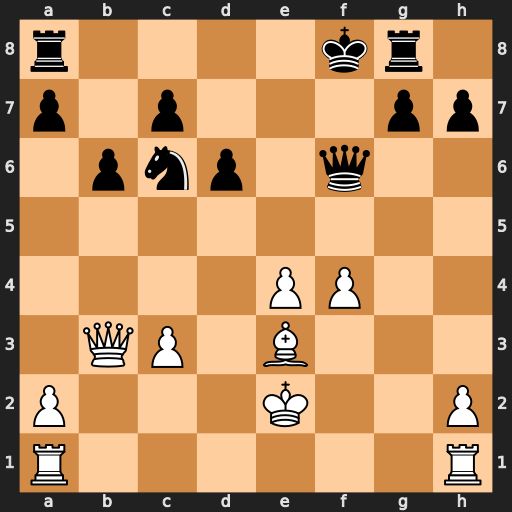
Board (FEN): r4kr1/p1p3pp/1pnp1q2/8/4PP2/1QP1B3/P3K2P/R6R
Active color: w
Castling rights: -
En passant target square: -
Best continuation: Qd5 Re8 Qxc6